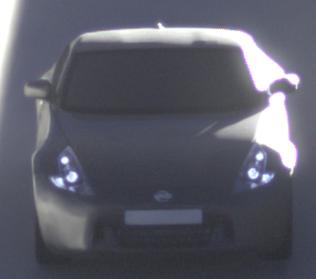
Make: Nissan
Model: 370Z Coupé
Detailed model: 370Z (Z34) Coupé
Model produced from: 2009/12
Model produced until: 2013/03
Doors: 3
Color: gray
Road condition: dry road
Daytime: sunrise or sunset
Contrast: high contrast